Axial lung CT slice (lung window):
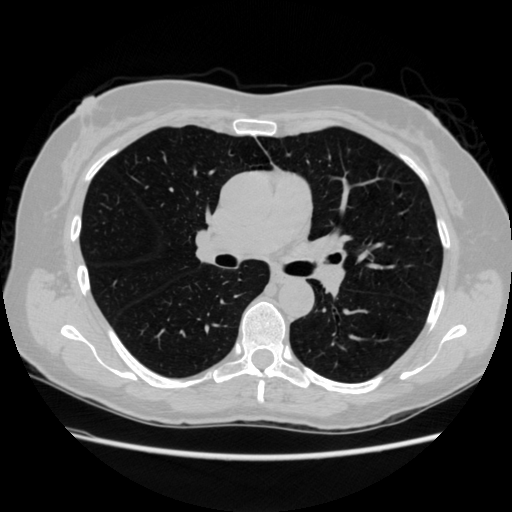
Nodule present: no